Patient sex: F
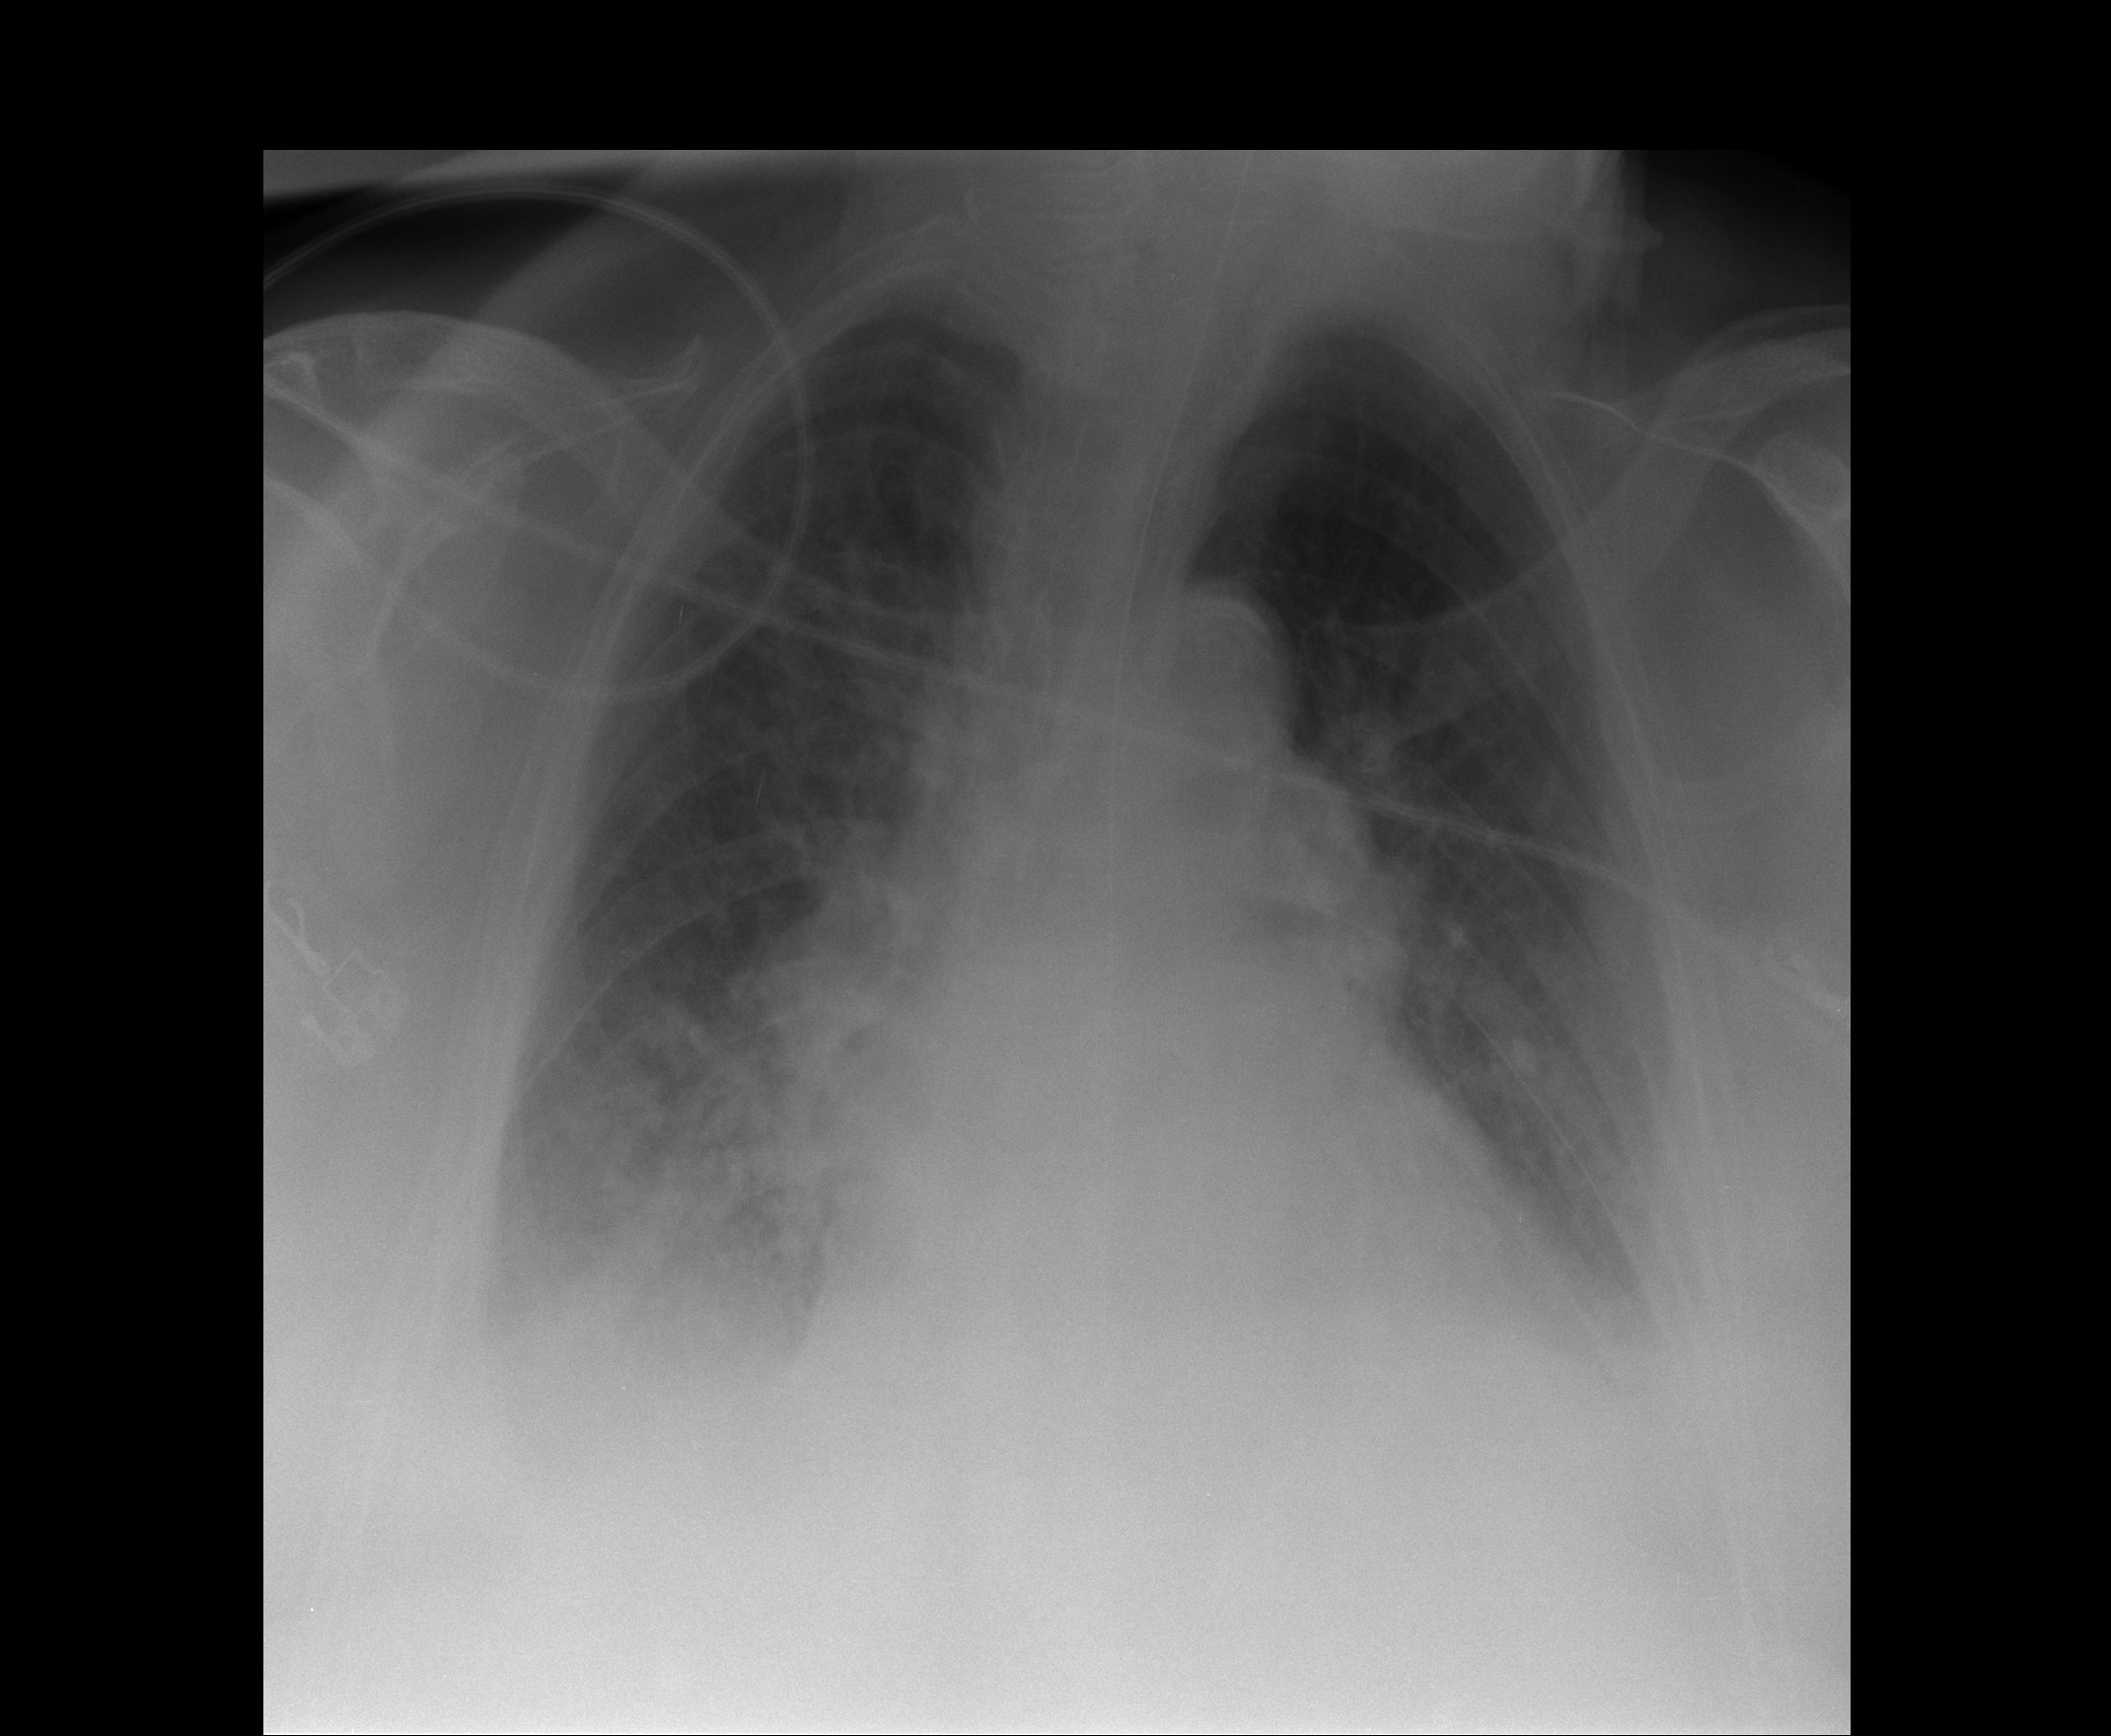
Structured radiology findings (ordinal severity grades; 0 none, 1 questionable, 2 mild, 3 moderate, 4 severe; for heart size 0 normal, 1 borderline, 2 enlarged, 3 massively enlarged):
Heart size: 1
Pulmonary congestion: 2
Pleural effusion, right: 2
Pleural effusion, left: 2
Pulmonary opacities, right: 2
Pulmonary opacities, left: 2
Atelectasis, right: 2
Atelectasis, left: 2